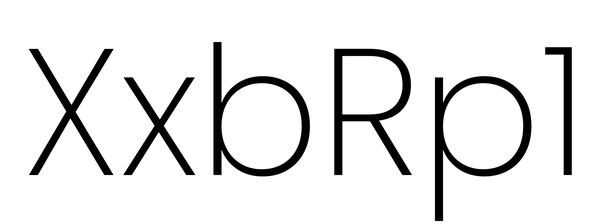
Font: Poppins-ExtraLight